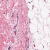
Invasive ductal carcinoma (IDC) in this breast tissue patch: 0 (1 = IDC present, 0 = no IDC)